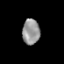
Tissue: prostate
Cell type: T cells
Senescence score: 0.3187
Nuclear area (px): 435
Mean DAPI intensity: 149.163